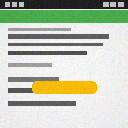
Screen state: on